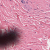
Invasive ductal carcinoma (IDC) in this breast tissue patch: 0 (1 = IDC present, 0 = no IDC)